Interaction volume radius: 10 \u00c5
Interaction volume height: 20 \u00c5
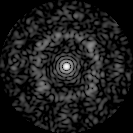
Disorder parameter: 0.745